Question: Is the app online?
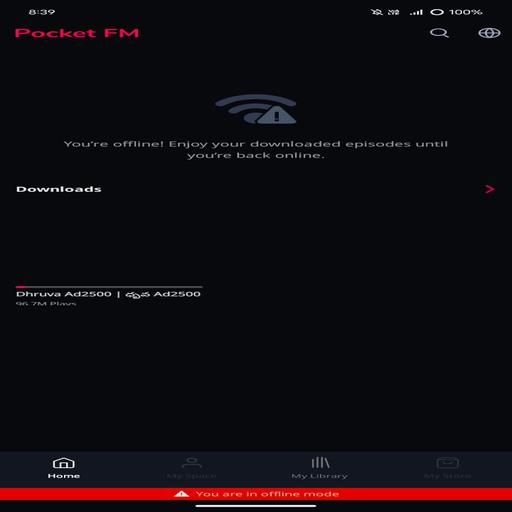
Answer: No, offline